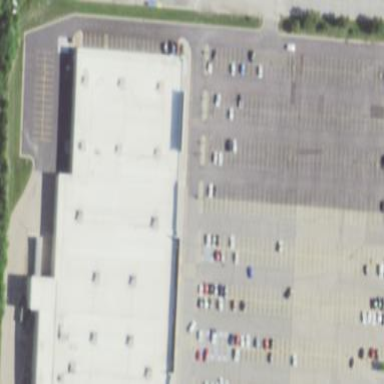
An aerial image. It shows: Retail building.